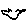
Label: bird